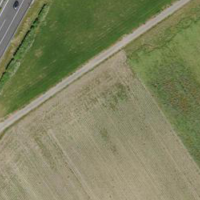
EUNIS habitat code: 57
Species observed at this site:
Silene latifolia